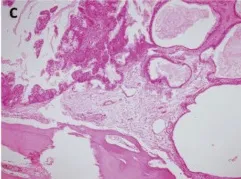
Histopathology. Haematoxylin and eosin stain (10x). (b and c) Epithelial proliferation with similar characteristics and active compact bone tissue involvement.
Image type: pathology (h&e)